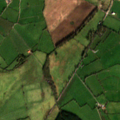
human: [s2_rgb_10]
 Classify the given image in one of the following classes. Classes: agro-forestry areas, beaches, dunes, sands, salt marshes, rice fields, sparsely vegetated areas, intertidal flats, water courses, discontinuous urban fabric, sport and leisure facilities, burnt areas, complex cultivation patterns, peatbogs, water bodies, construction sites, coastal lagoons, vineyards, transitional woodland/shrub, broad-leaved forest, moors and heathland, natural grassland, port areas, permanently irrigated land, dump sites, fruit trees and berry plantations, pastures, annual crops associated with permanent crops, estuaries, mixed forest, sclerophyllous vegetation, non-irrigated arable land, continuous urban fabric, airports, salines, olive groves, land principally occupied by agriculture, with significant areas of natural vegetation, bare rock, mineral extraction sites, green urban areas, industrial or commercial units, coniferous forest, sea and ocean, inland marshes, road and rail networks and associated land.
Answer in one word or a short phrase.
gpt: pastures, transitional woodland/shrub